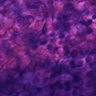
Metastatic tissue present: yes